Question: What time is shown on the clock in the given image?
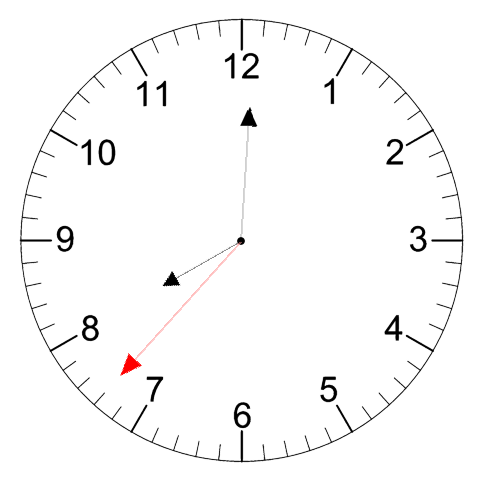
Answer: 08:00:37